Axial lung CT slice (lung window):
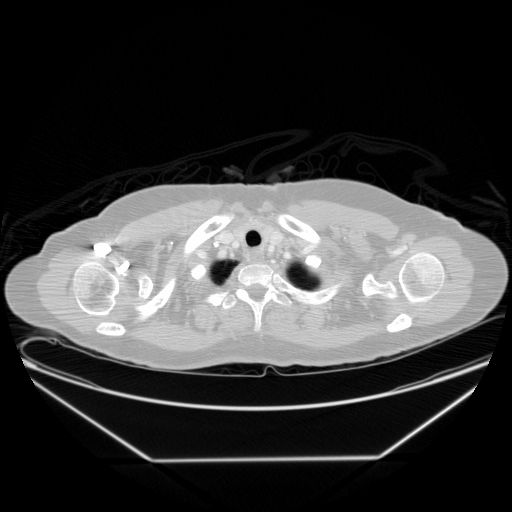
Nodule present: no